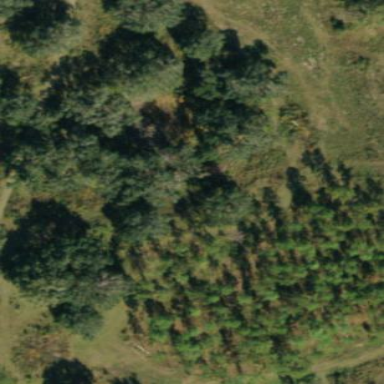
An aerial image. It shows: Broadleaved woodland area.